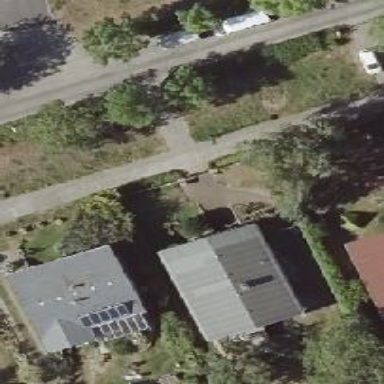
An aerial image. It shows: Concrete driveway.